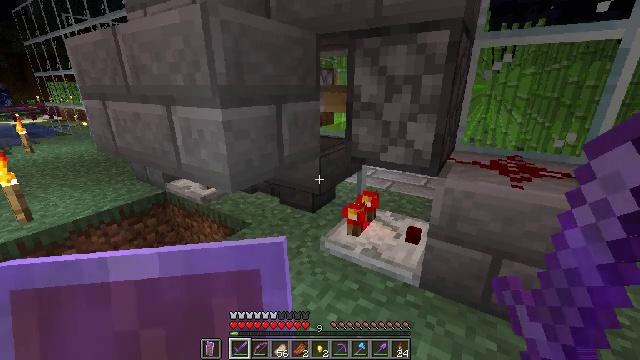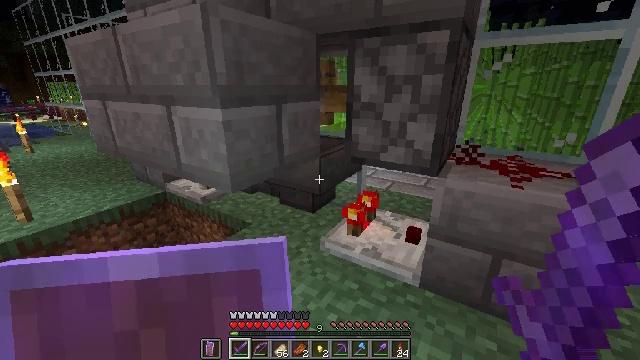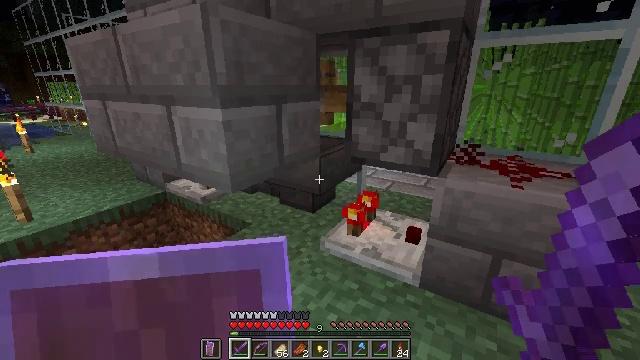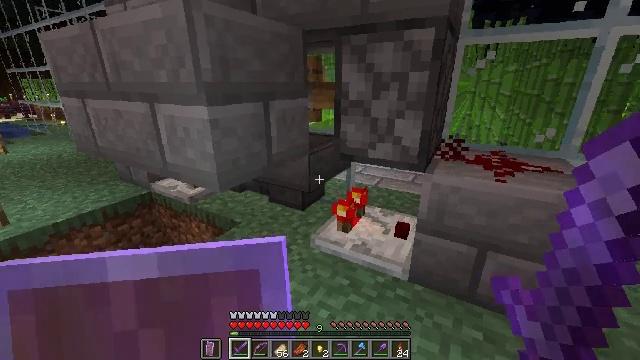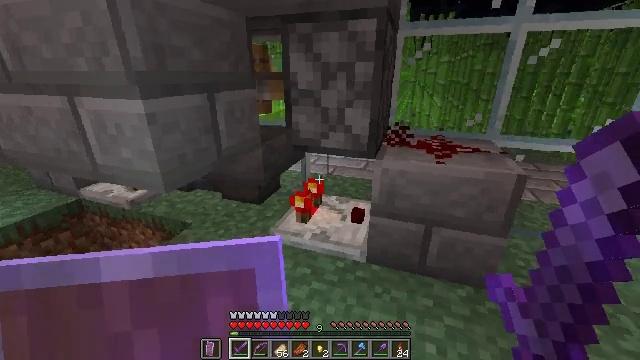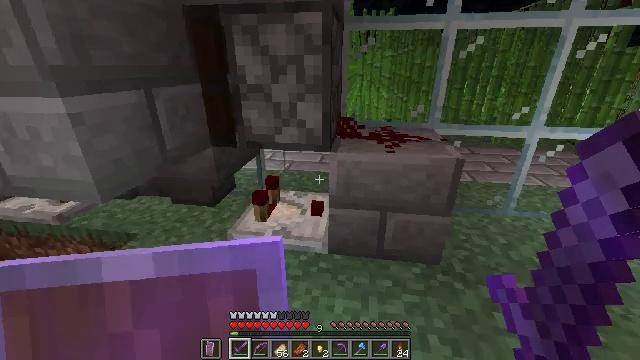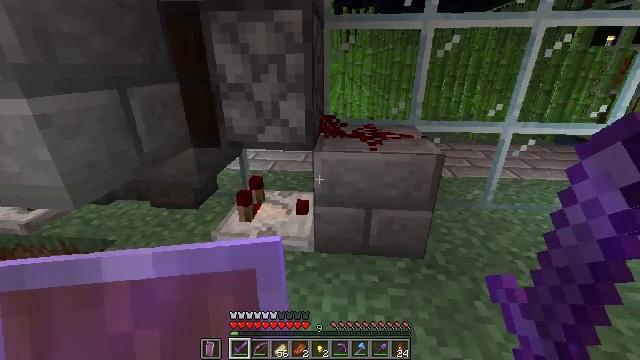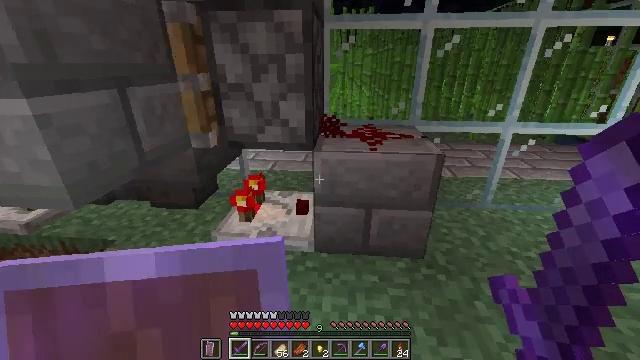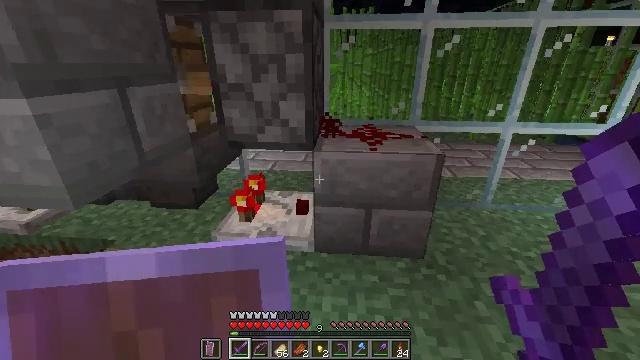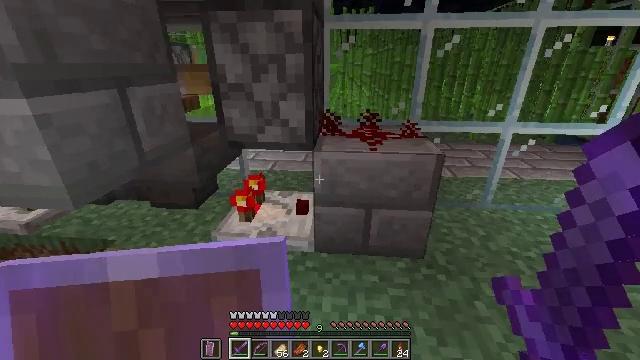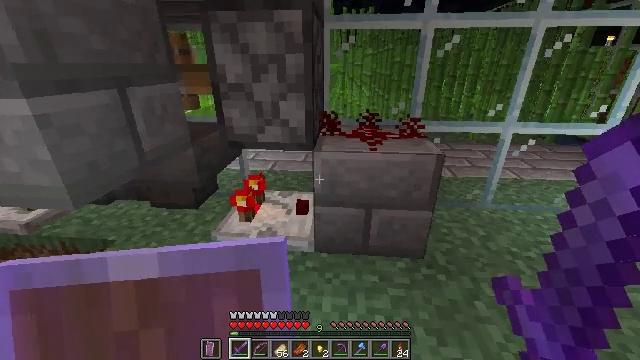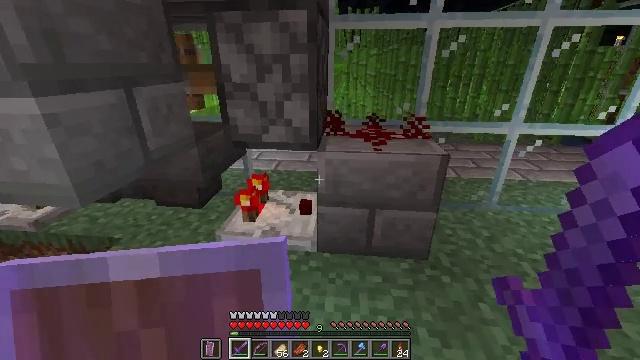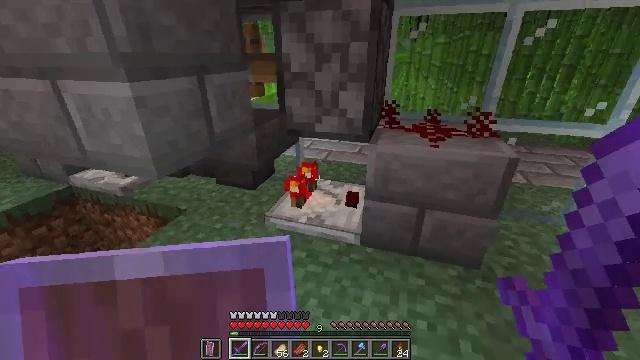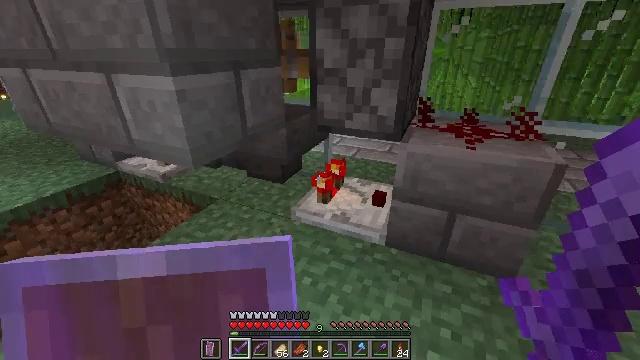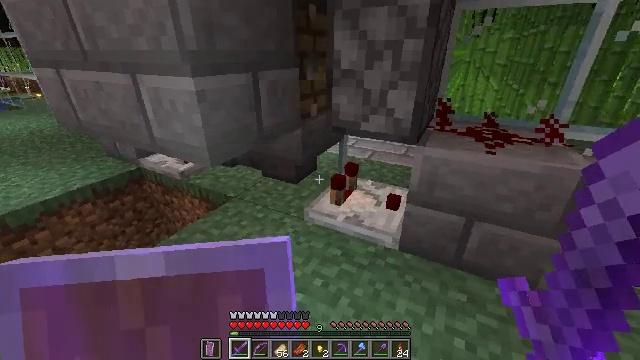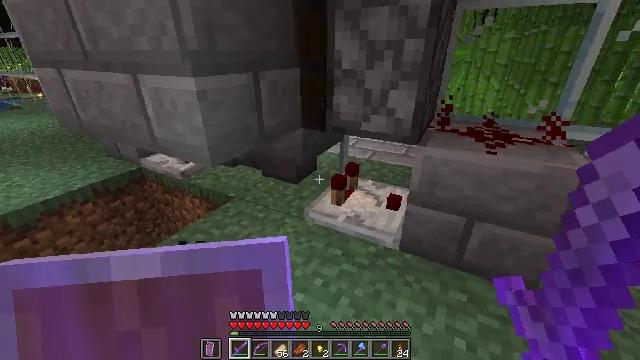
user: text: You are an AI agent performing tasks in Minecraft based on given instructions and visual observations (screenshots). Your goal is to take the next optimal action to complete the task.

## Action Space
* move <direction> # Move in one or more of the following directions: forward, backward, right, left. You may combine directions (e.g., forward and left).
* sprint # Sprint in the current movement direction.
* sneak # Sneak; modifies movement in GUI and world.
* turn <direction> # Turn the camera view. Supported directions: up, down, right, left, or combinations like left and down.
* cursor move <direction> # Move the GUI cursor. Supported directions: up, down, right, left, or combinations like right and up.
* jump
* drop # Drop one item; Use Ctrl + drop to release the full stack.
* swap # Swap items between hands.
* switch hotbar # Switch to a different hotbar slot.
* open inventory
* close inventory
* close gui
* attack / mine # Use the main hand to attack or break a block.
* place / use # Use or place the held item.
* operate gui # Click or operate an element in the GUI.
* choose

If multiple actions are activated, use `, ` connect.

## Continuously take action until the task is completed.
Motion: motion action
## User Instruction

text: Break the spruce trapdoor from a structure.
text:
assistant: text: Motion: no_op
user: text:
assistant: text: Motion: no_op
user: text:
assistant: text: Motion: turn right
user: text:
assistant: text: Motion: turn right and down
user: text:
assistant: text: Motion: turn right and down
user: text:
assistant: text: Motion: turn right
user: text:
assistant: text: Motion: no_op
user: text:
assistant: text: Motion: no_op
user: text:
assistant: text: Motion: no_op
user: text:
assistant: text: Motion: no_op
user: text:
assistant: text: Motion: no_op
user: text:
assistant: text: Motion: turn left and down
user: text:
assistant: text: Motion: turn left
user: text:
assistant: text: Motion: turn left
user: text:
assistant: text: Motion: no_op
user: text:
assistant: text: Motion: turn left
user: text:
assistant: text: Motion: turn left
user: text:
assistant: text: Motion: turn left
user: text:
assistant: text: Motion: no_op
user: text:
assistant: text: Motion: no_op
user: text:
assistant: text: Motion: no_op
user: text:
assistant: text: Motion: no_op
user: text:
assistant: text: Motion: no_op
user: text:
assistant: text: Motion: no_op
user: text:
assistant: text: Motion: no_op
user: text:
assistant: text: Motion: no_op
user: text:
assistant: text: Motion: no_op
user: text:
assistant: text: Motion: no_op
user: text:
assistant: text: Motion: no_op
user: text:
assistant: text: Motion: turn right and up